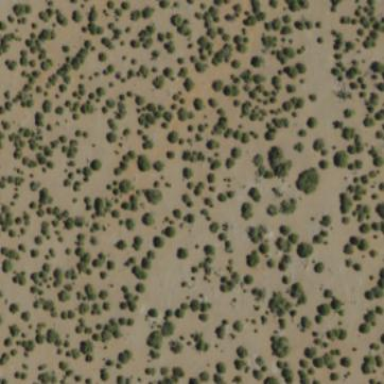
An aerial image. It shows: Patch of scrub vegetation.